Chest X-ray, PA view. Patient: 49 years old, sex M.
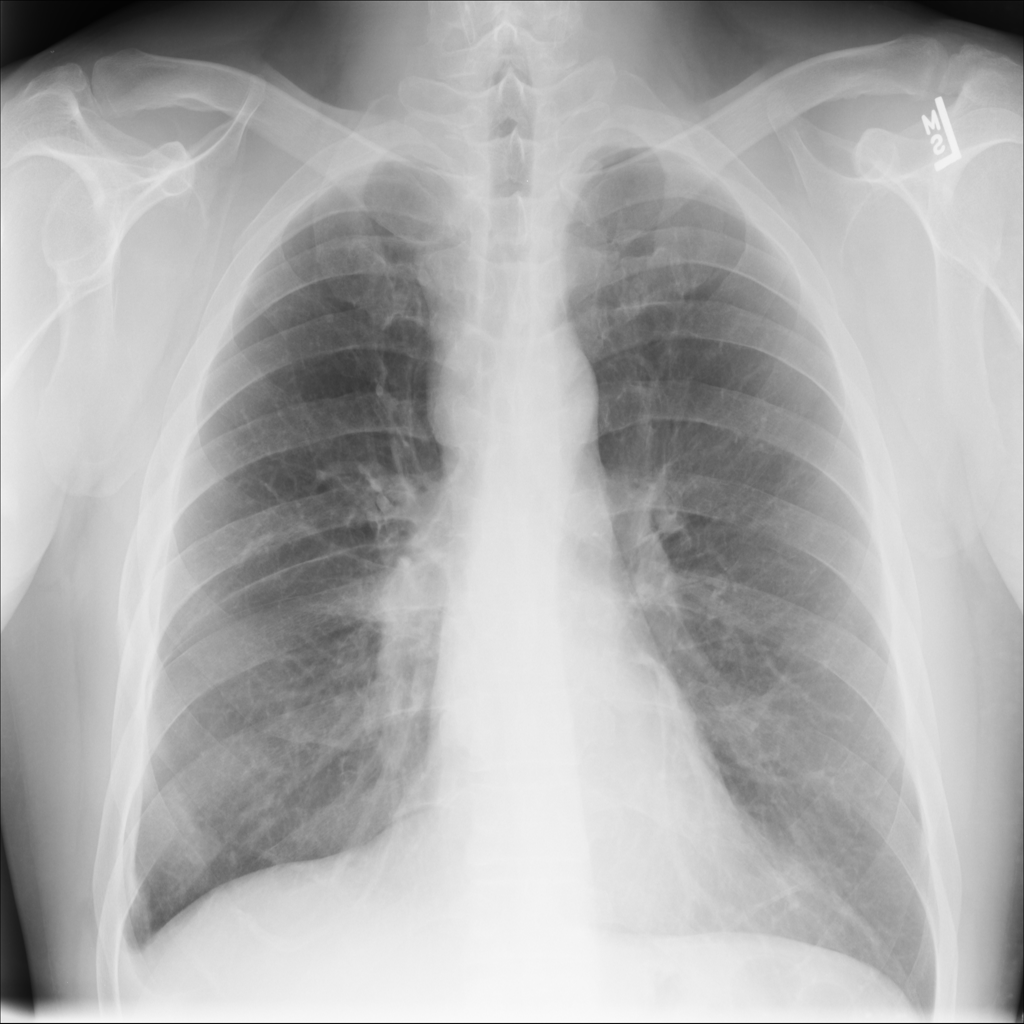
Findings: No Finding